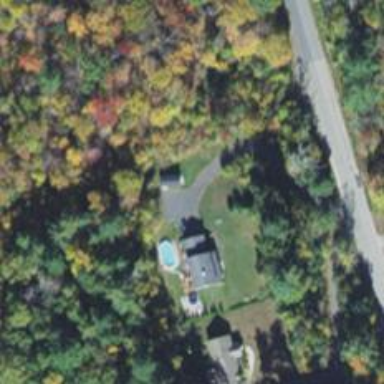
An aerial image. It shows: Driveway.